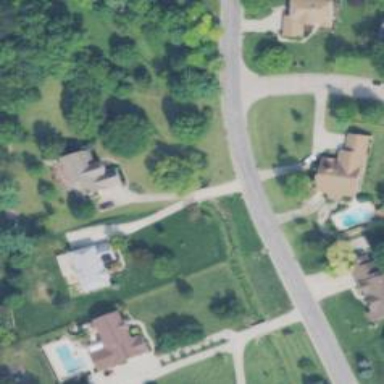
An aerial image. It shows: Shared driveway marked as service road.